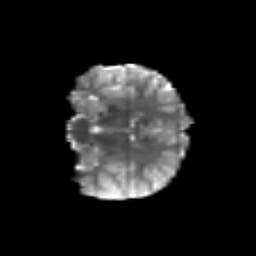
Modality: T2w
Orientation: coronal
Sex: female
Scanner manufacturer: siemens
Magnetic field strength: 3 T
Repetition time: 5 s
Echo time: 0.071 s